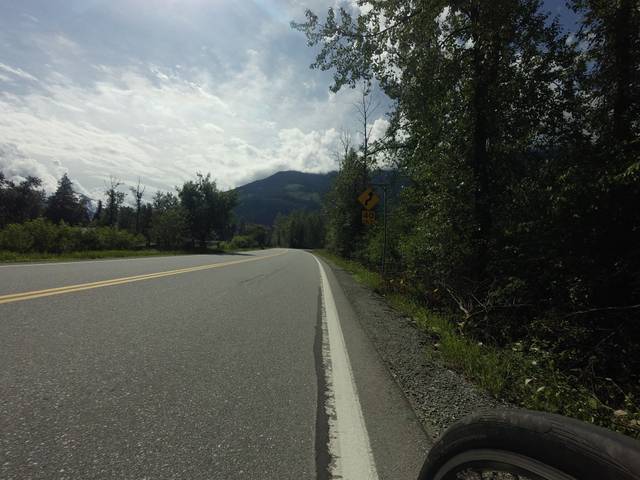
Region: Canada
Coordinates: 50.311, -122.669